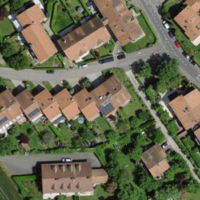
EUNIS habitat code: 55
Species observed at this site:
Campanula rotundifolia